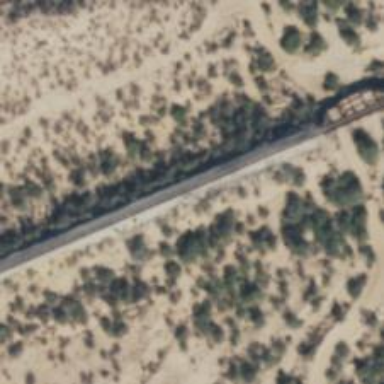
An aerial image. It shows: Railway track.